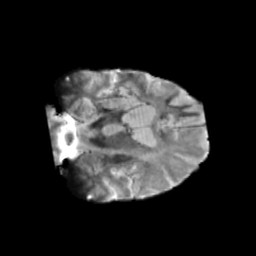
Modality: T2w
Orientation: coronal
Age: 58
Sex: male
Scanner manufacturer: siemens
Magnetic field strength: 3 T
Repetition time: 5.47 s
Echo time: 0.0854 s